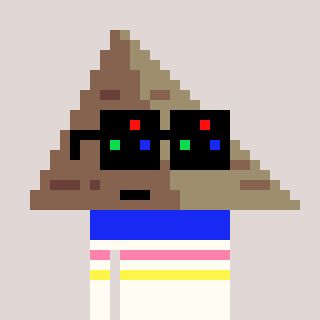
a pixel art character with square black sunglasses, a pyramid-shaped head and a grayscale-colored body on a warm background